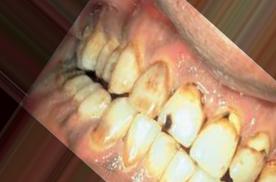
Condition: Tooth Discoloration